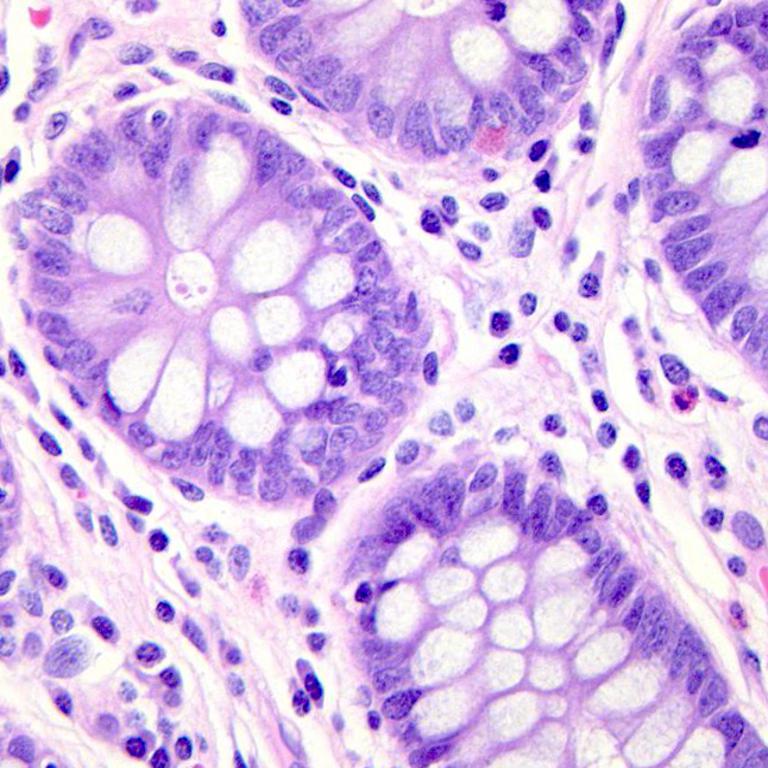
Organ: colon
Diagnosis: benign